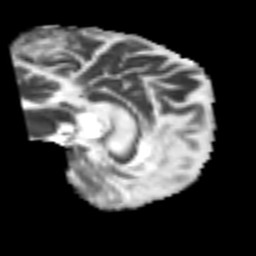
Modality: MD
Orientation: sagittal
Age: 77
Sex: male
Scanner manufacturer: siemens
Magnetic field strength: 3 T
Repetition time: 4.999 s
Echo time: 0.07946 s